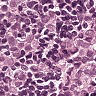
Metastatic tissue present: yes